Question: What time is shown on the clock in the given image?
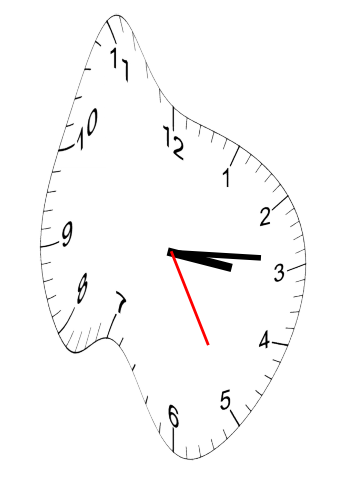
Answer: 03:14:25